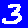
Digit: 3